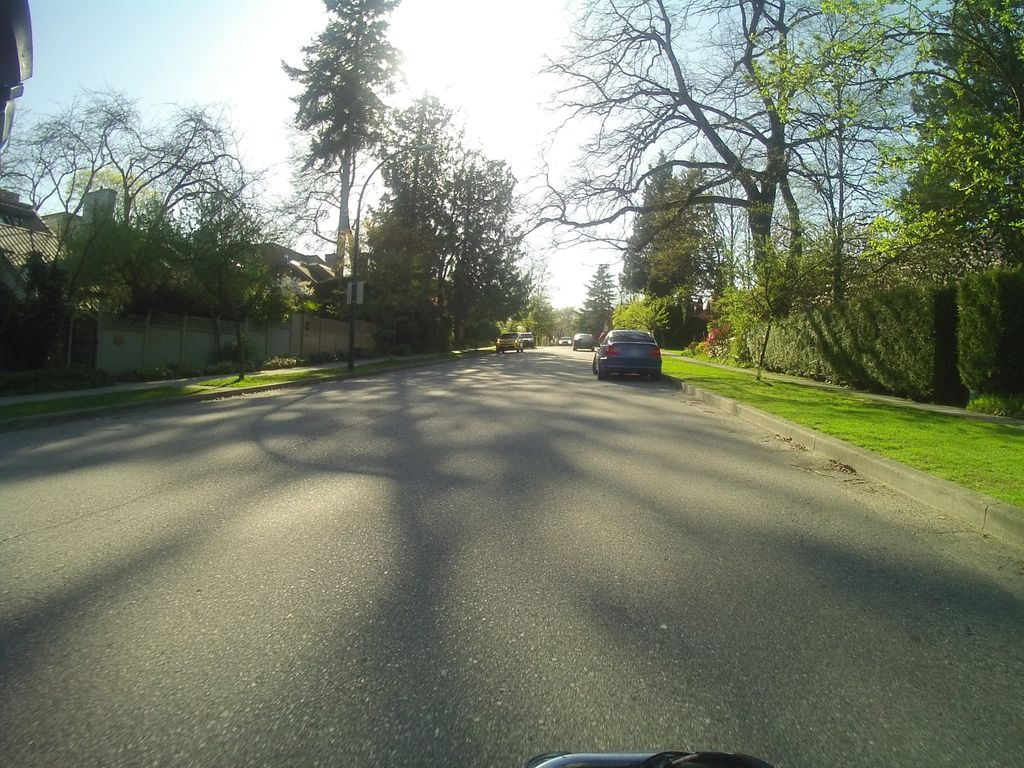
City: vancouver